Question: I have the data below.

I wish to apply logistic regression. Here the response variable is the proportion of dead. Here is how I analyzed the data in R:
'''
dose <- c(1.6907, 1.7242, 1.7552, 1.7842,
1.8113, 1.8369, 1.8610,1.8839)
total<- c(59,60,62,56,63,59,62,60)
dead<- c(6,13,18,28,52,53,61,60)
y <- dead/total
lineer.model <- glm(y ~ dose,family=binomial(link=logit), weights=total)
'''
I want to do the exactly the same analysis in SAS. Can anyone please help me with that? Here is what i did in SAS, but thats not working. Any idea why
'''
data beetle_data;
input dose total dead;
y = dead/total;
datalines;
1.6907 59 6
1.7242 60 13
1.7552 62 18
1.7842 56 28
1.8113 63 52
1.8369 59 53
1.8610 62 61
1.8839 60 60
;
proc logistic data=beetle_data;
model y =dose/link=logit dist=binomial;
run;
'''
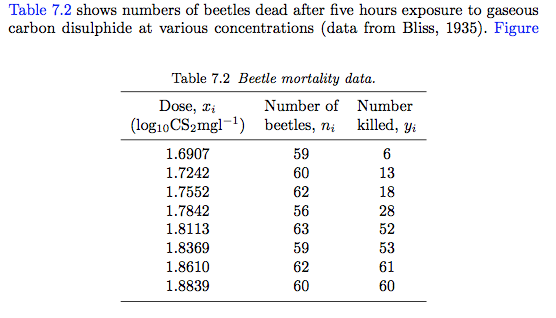
Answer: Based on <URL> it looks like this should do it:
'''
proc genmod data=beetle;
model dead/total=dose / link=logit dist=binomial;
'''
Based on <URL> data set referred to in the link above.